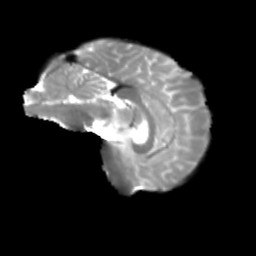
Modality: T2w
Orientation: sagittal
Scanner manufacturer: siemens
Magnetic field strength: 3 T
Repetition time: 4 s
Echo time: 0.0594 s